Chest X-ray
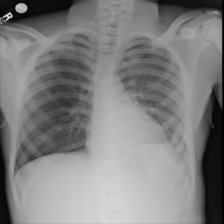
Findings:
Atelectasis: negative
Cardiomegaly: negative
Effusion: negative
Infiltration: negative
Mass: negative
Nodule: negative
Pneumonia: negative
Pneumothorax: negative
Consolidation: negative
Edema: negative
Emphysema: negative
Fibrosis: negative
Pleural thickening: negative
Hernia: negative